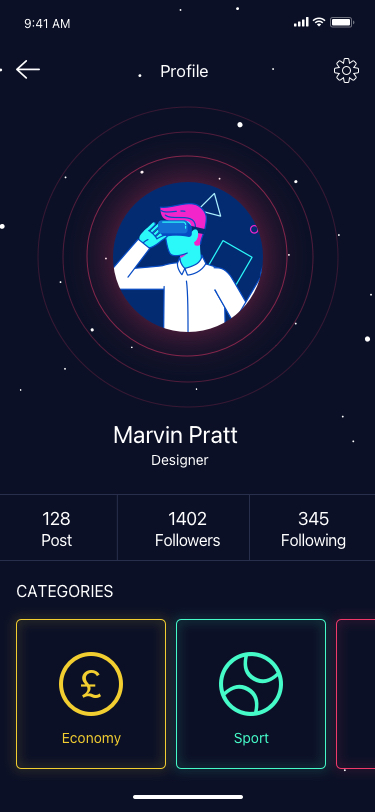
Text in this UI design:
Economy
Sport
Categories
Post
128
Followers
1402
Following
345
Profile
Designer
Marvin Pratt